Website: bh-photo
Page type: customer-info-address
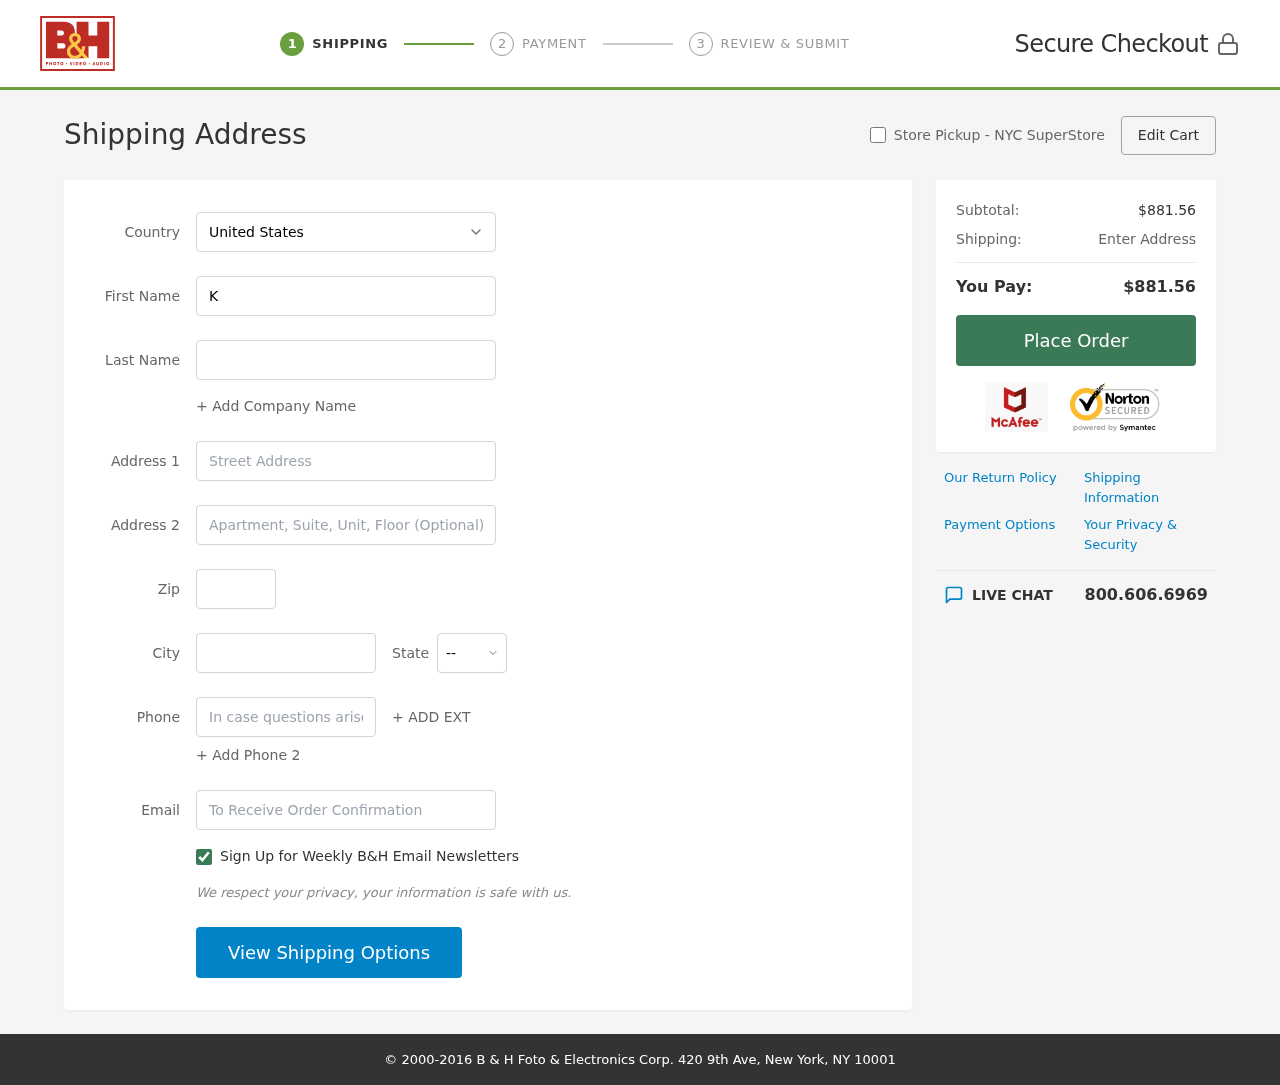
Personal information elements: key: PII_CITY
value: Normaville
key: PII_COUNTRY
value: United States
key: PII_EMAIL
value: kathy.gomez@yahoo.com
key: PII_FIRSTNAME
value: Kathy
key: PII_LASTNAME
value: Gomez
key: PII_PHONE
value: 5385001555
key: PII_POSTCODE
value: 59644
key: PII_STATE_ABBR
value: NY
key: PII_STREET
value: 1747 Henry Orchard Apt. 560
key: PII_STREET2
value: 420 Bush Lock
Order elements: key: ORDER_SUBTOTAL
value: $881.56
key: ORDER_TOTAL
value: $881.56